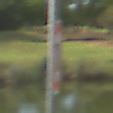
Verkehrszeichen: Geschwindigkeit130
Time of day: MorningAfternoon
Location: Outdoor (Nature)
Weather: PartlyCloudy
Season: NotSpecified
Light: Natural